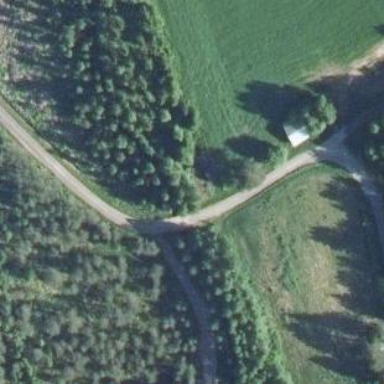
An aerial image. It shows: Culvert tunnel.